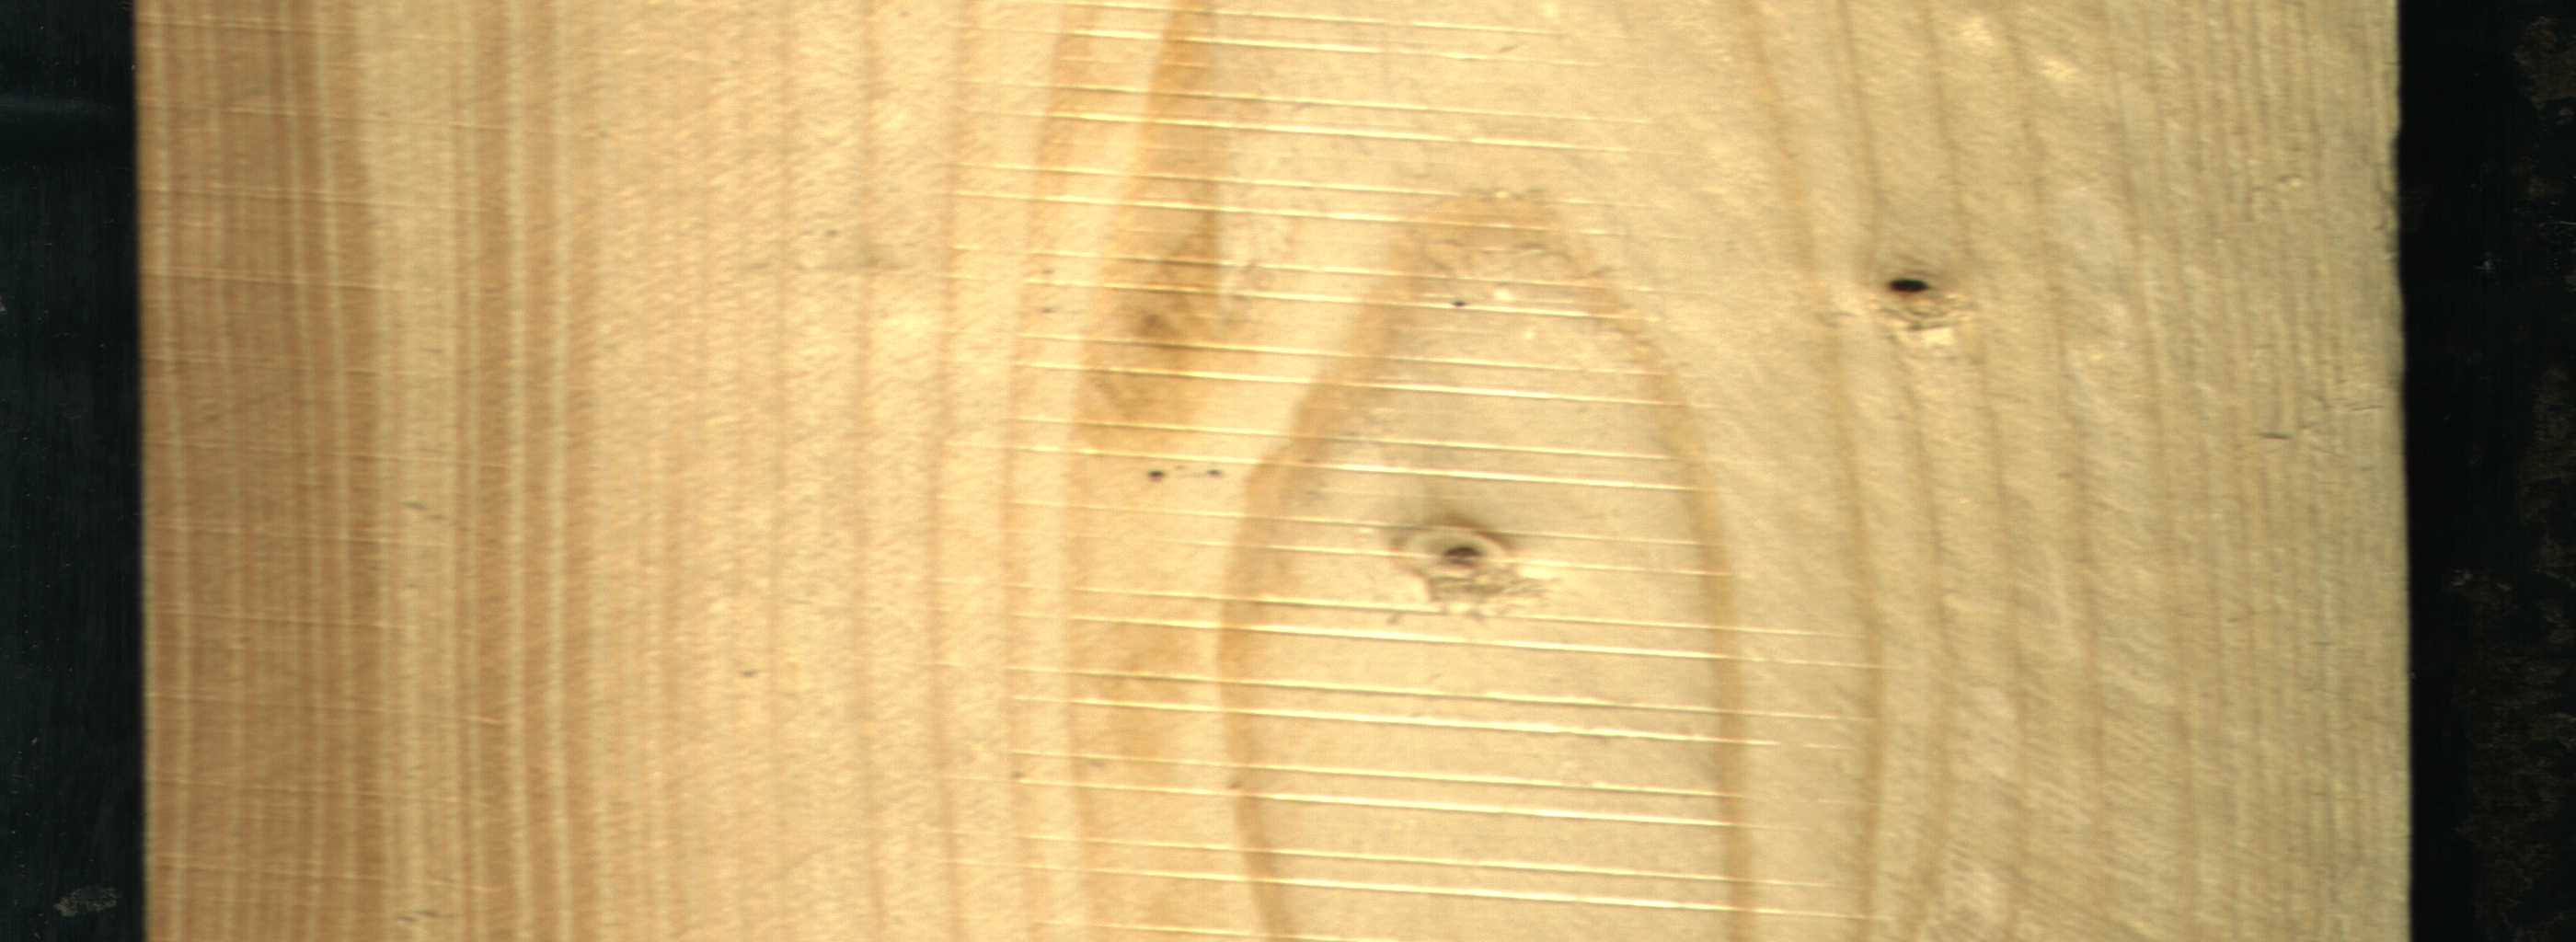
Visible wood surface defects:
Dead_Knot
Live_Knot